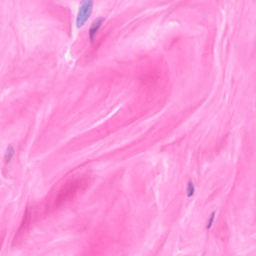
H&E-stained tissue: Breast